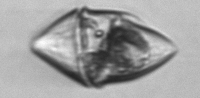
Label: Gyrodinium